Question: I'm working on my first application, and I'm slowly learning the objective-c. But now I'm stuck. The application calculates the number of days between two dates, and so far so good. But now I would give the possibility to create groups of holidays which will go to escape from the total bill. I created two entities with a CoreData for the group and the other for the holidays of the group (see photo). How do I get the dates included in the code of my application to make the necessary calculations?

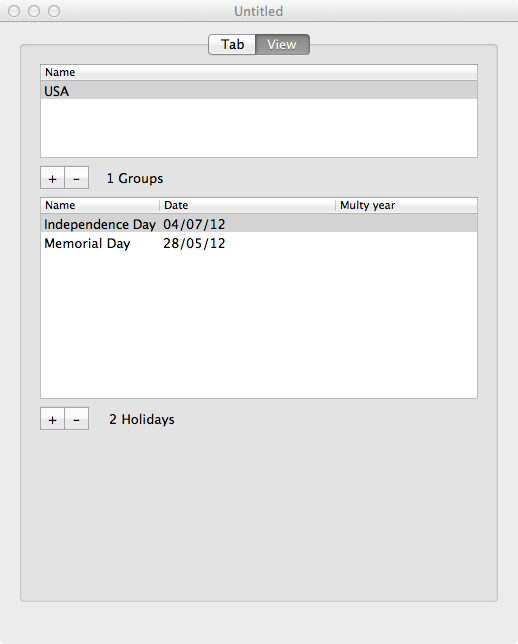
Answer: If you're trying to calculate the distance between dates, use this.
'''
NSDate *date1;
NSDate *date2;
NSTimeInterval timeBetweenDates = [date2 timeIntervalSinceDate:date1];
'''
'NSTimeInterval' is just a '#typedef' for 'double'.
If you are trying to make other calculations, please give some examples.